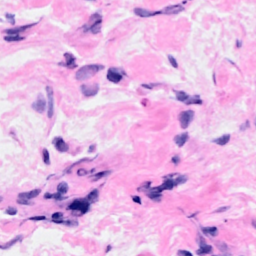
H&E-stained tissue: Breast